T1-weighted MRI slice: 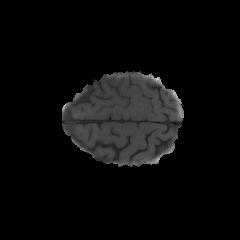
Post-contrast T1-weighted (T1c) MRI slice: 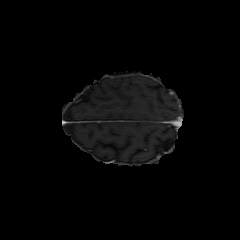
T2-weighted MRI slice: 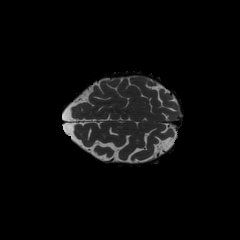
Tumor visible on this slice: no